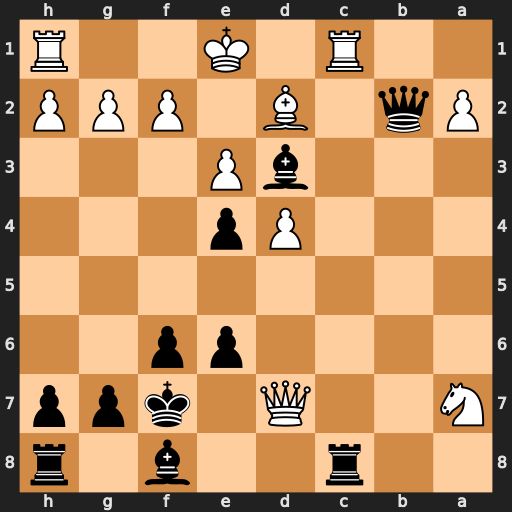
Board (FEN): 2r2b1r/N2Q1kpp/4pp2/8/3Pp3/3bP3/Pq1B1PPP/2R1K2R
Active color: b
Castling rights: K
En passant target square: -
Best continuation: Kg6 Nxc8 Bb4 Rd1 Bxd2+